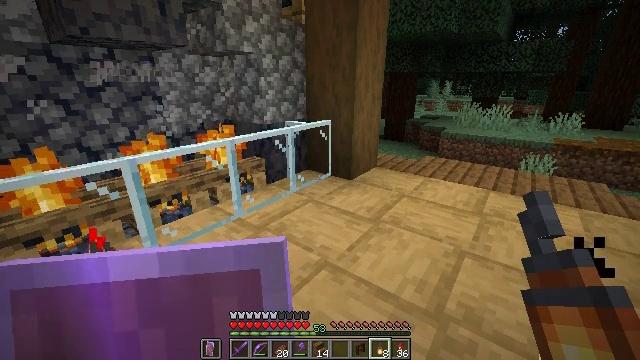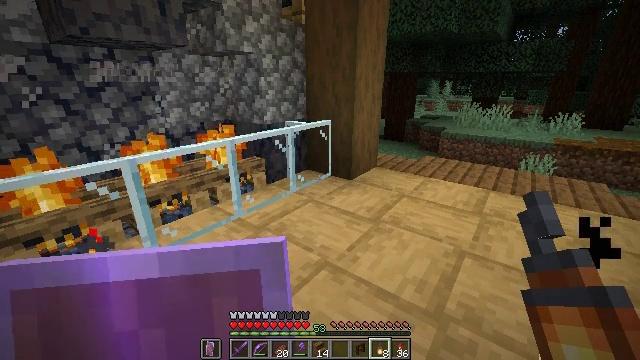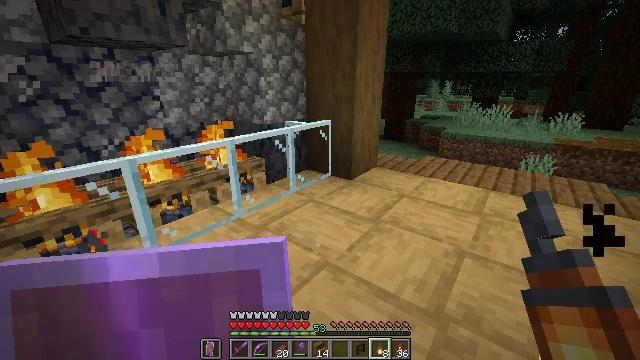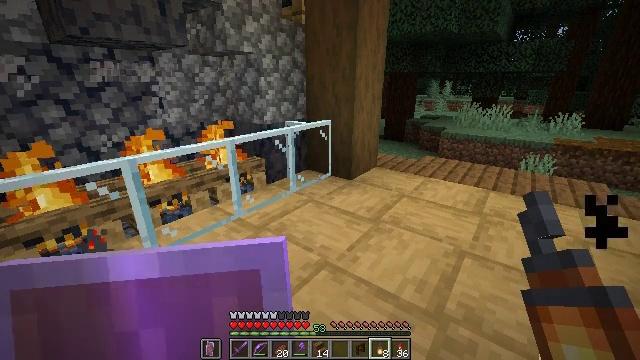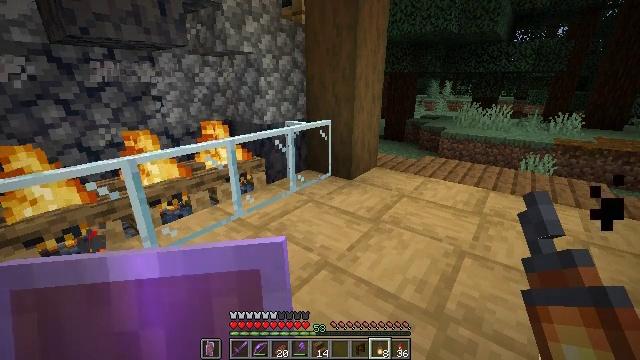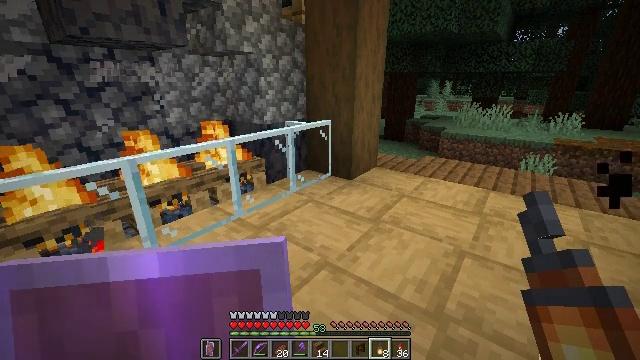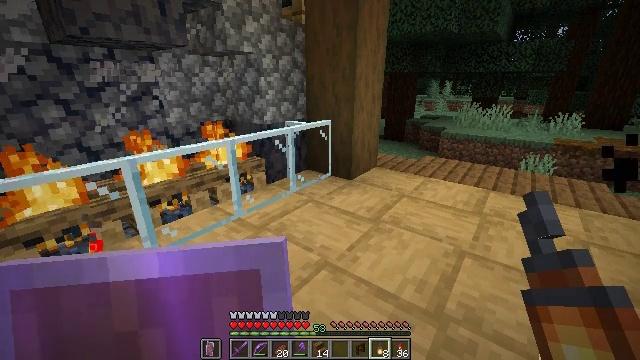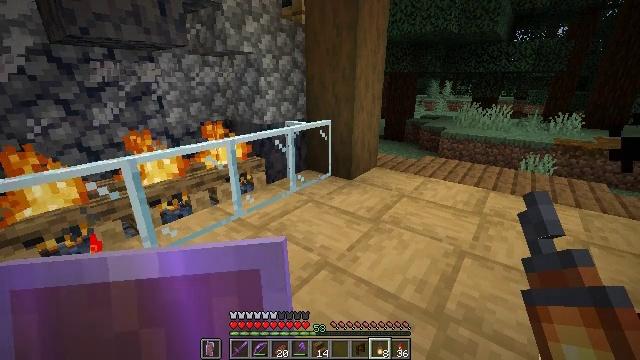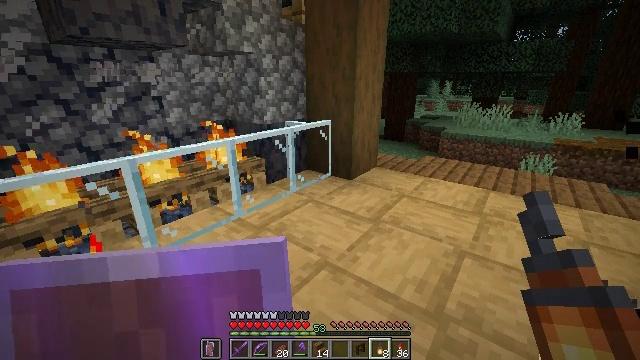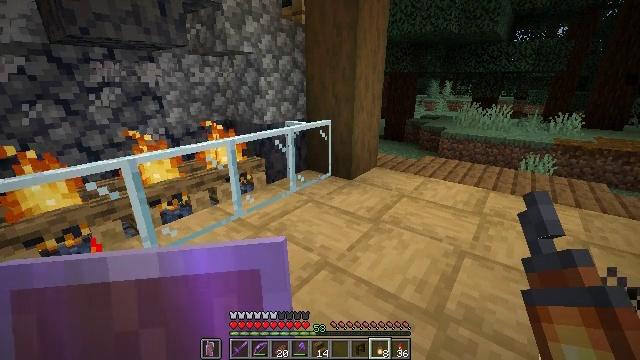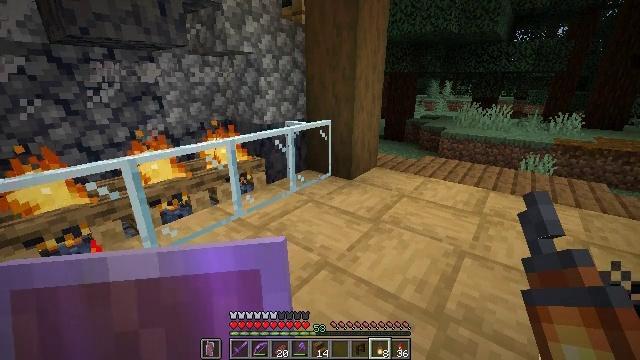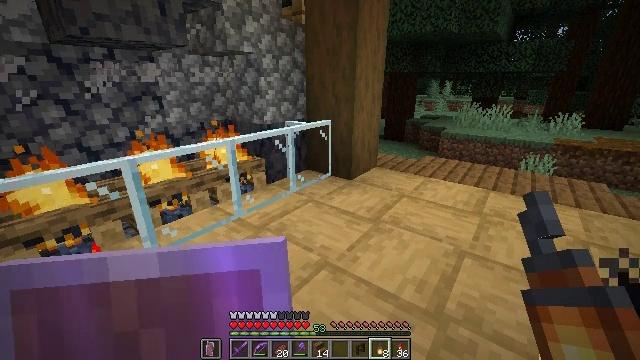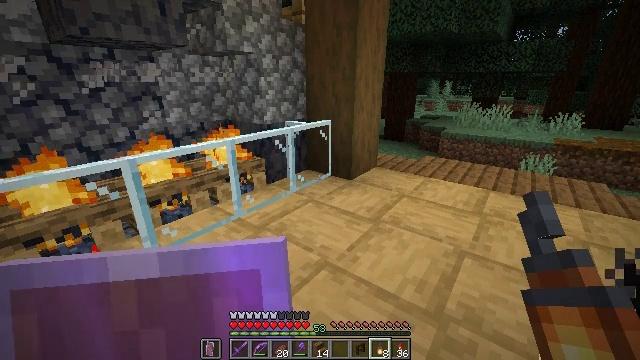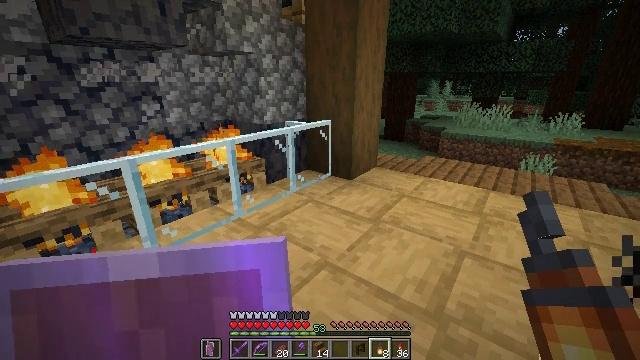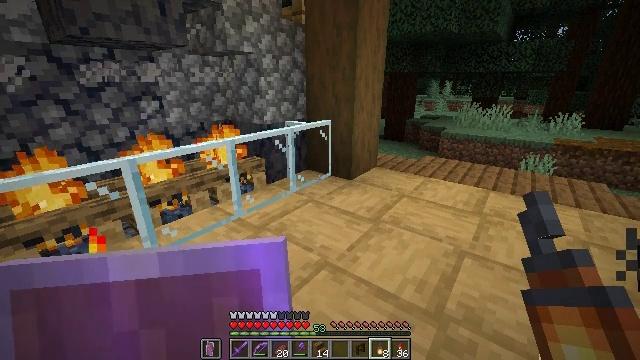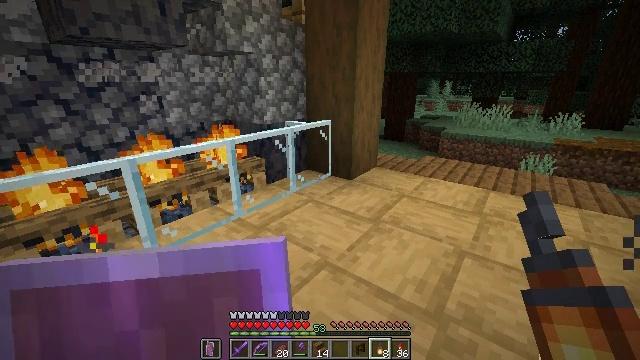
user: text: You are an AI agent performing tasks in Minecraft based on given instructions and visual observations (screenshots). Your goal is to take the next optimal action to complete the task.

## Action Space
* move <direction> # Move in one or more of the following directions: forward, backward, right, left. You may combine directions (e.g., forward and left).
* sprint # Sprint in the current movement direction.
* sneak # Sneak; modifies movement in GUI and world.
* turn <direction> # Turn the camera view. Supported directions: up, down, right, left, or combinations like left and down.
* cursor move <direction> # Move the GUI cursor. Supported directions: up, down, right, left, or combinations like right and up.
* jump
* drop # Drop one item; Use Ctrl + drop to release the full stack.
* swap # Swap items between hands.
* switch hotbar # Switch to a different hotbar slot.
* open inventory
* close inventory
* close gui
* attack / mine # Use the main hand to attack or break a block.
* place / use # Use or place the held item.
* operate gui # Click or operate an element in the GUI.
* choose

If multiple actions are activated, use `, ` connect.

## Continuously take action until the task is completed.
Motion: motion action
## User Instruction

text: Destroy the campfire carefully.
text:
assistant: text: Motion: no_op
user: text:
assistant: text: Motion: no_op
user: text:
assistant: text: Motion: no_op
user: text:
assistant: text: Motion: no_op
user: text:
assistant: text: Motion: no_op
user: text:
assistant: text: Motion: no_op
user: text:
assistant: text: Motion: no_op
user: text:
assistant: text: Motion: no_op
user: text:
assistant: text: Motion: no_op
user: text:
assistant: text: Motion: no_op
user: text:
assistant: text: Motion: no_op
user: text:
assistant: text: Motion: no_op
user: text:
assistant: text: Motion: no_op
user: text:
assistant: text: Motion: no_op
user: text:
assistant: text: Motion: no_op
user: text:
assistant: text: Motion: no_op
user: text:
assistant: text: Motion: no_op
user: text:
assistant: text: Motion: no_op
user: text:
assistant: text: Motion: no_op
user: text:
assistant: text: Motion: no_op
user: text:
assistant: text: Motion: no_op
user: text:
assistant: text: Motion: no_op
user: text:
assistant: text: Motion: no_op
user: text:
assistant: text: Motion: no_op
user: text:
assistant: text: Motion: no_op
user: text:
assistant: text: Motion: no_op
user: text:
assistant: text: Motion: no_op
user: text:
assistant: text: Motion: no_op
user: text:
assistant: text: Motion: no_op
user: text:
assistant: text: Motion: no_op